Aerial crown-view tile of a tropical tree (Barro Colorado Island, Panama), acquired 20250818:
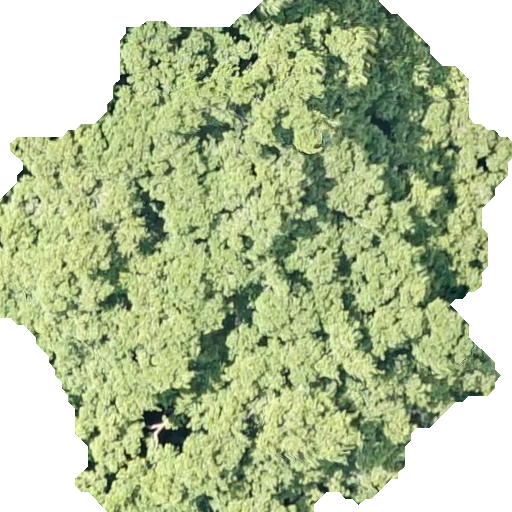
Species: Brosimum alicastrum
GBIF accepted scientific name: Brosimum alicastrum
Crown area: 302.883 m²